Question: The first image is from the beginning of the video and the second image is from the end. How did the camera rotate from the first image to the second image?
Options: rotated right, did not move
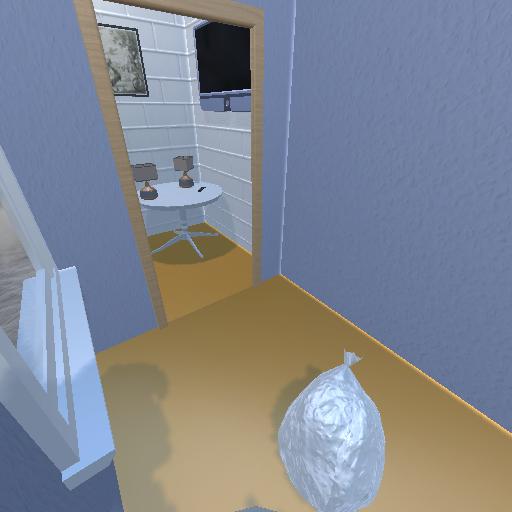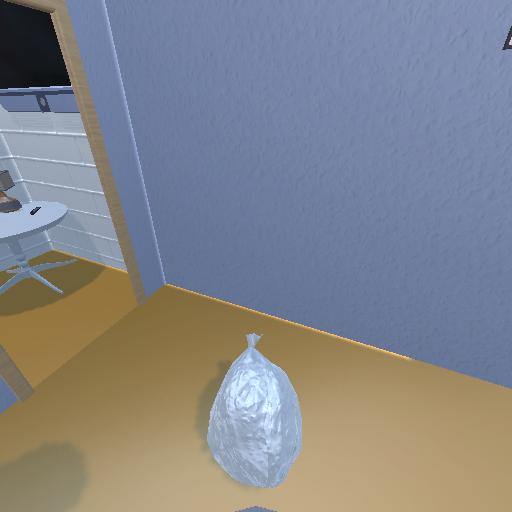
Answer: rotated right